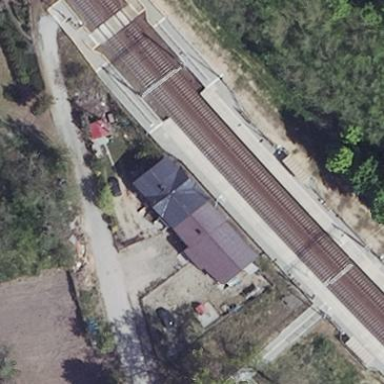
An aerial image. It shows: Train station building.